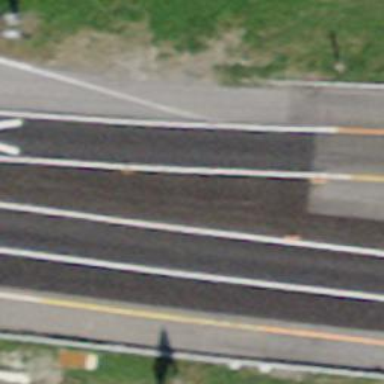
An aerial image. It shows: Asphalt motorway of trunk classification.